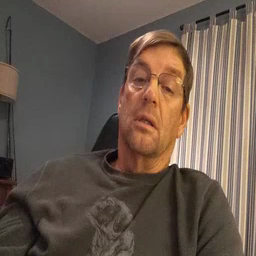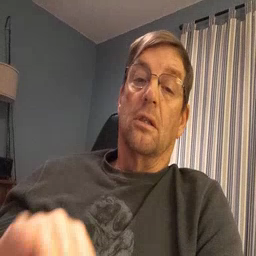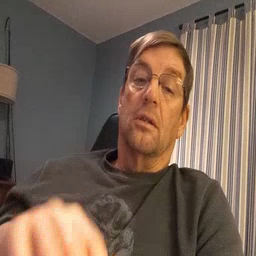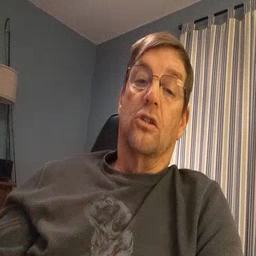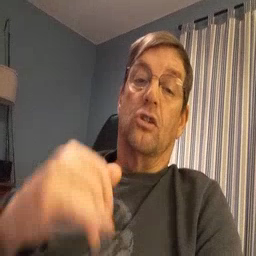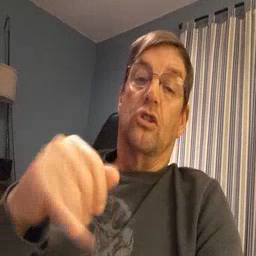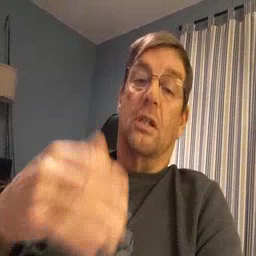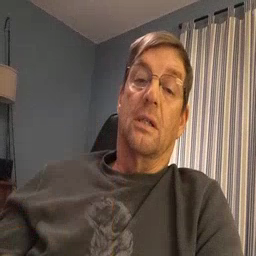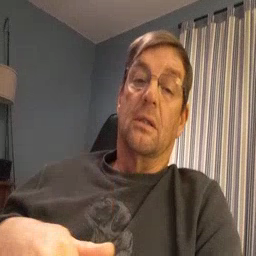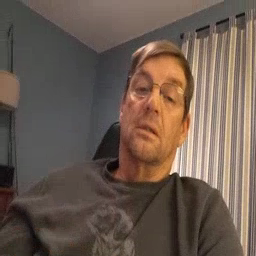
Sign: jeans